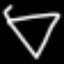
Label: diamond